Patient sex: F
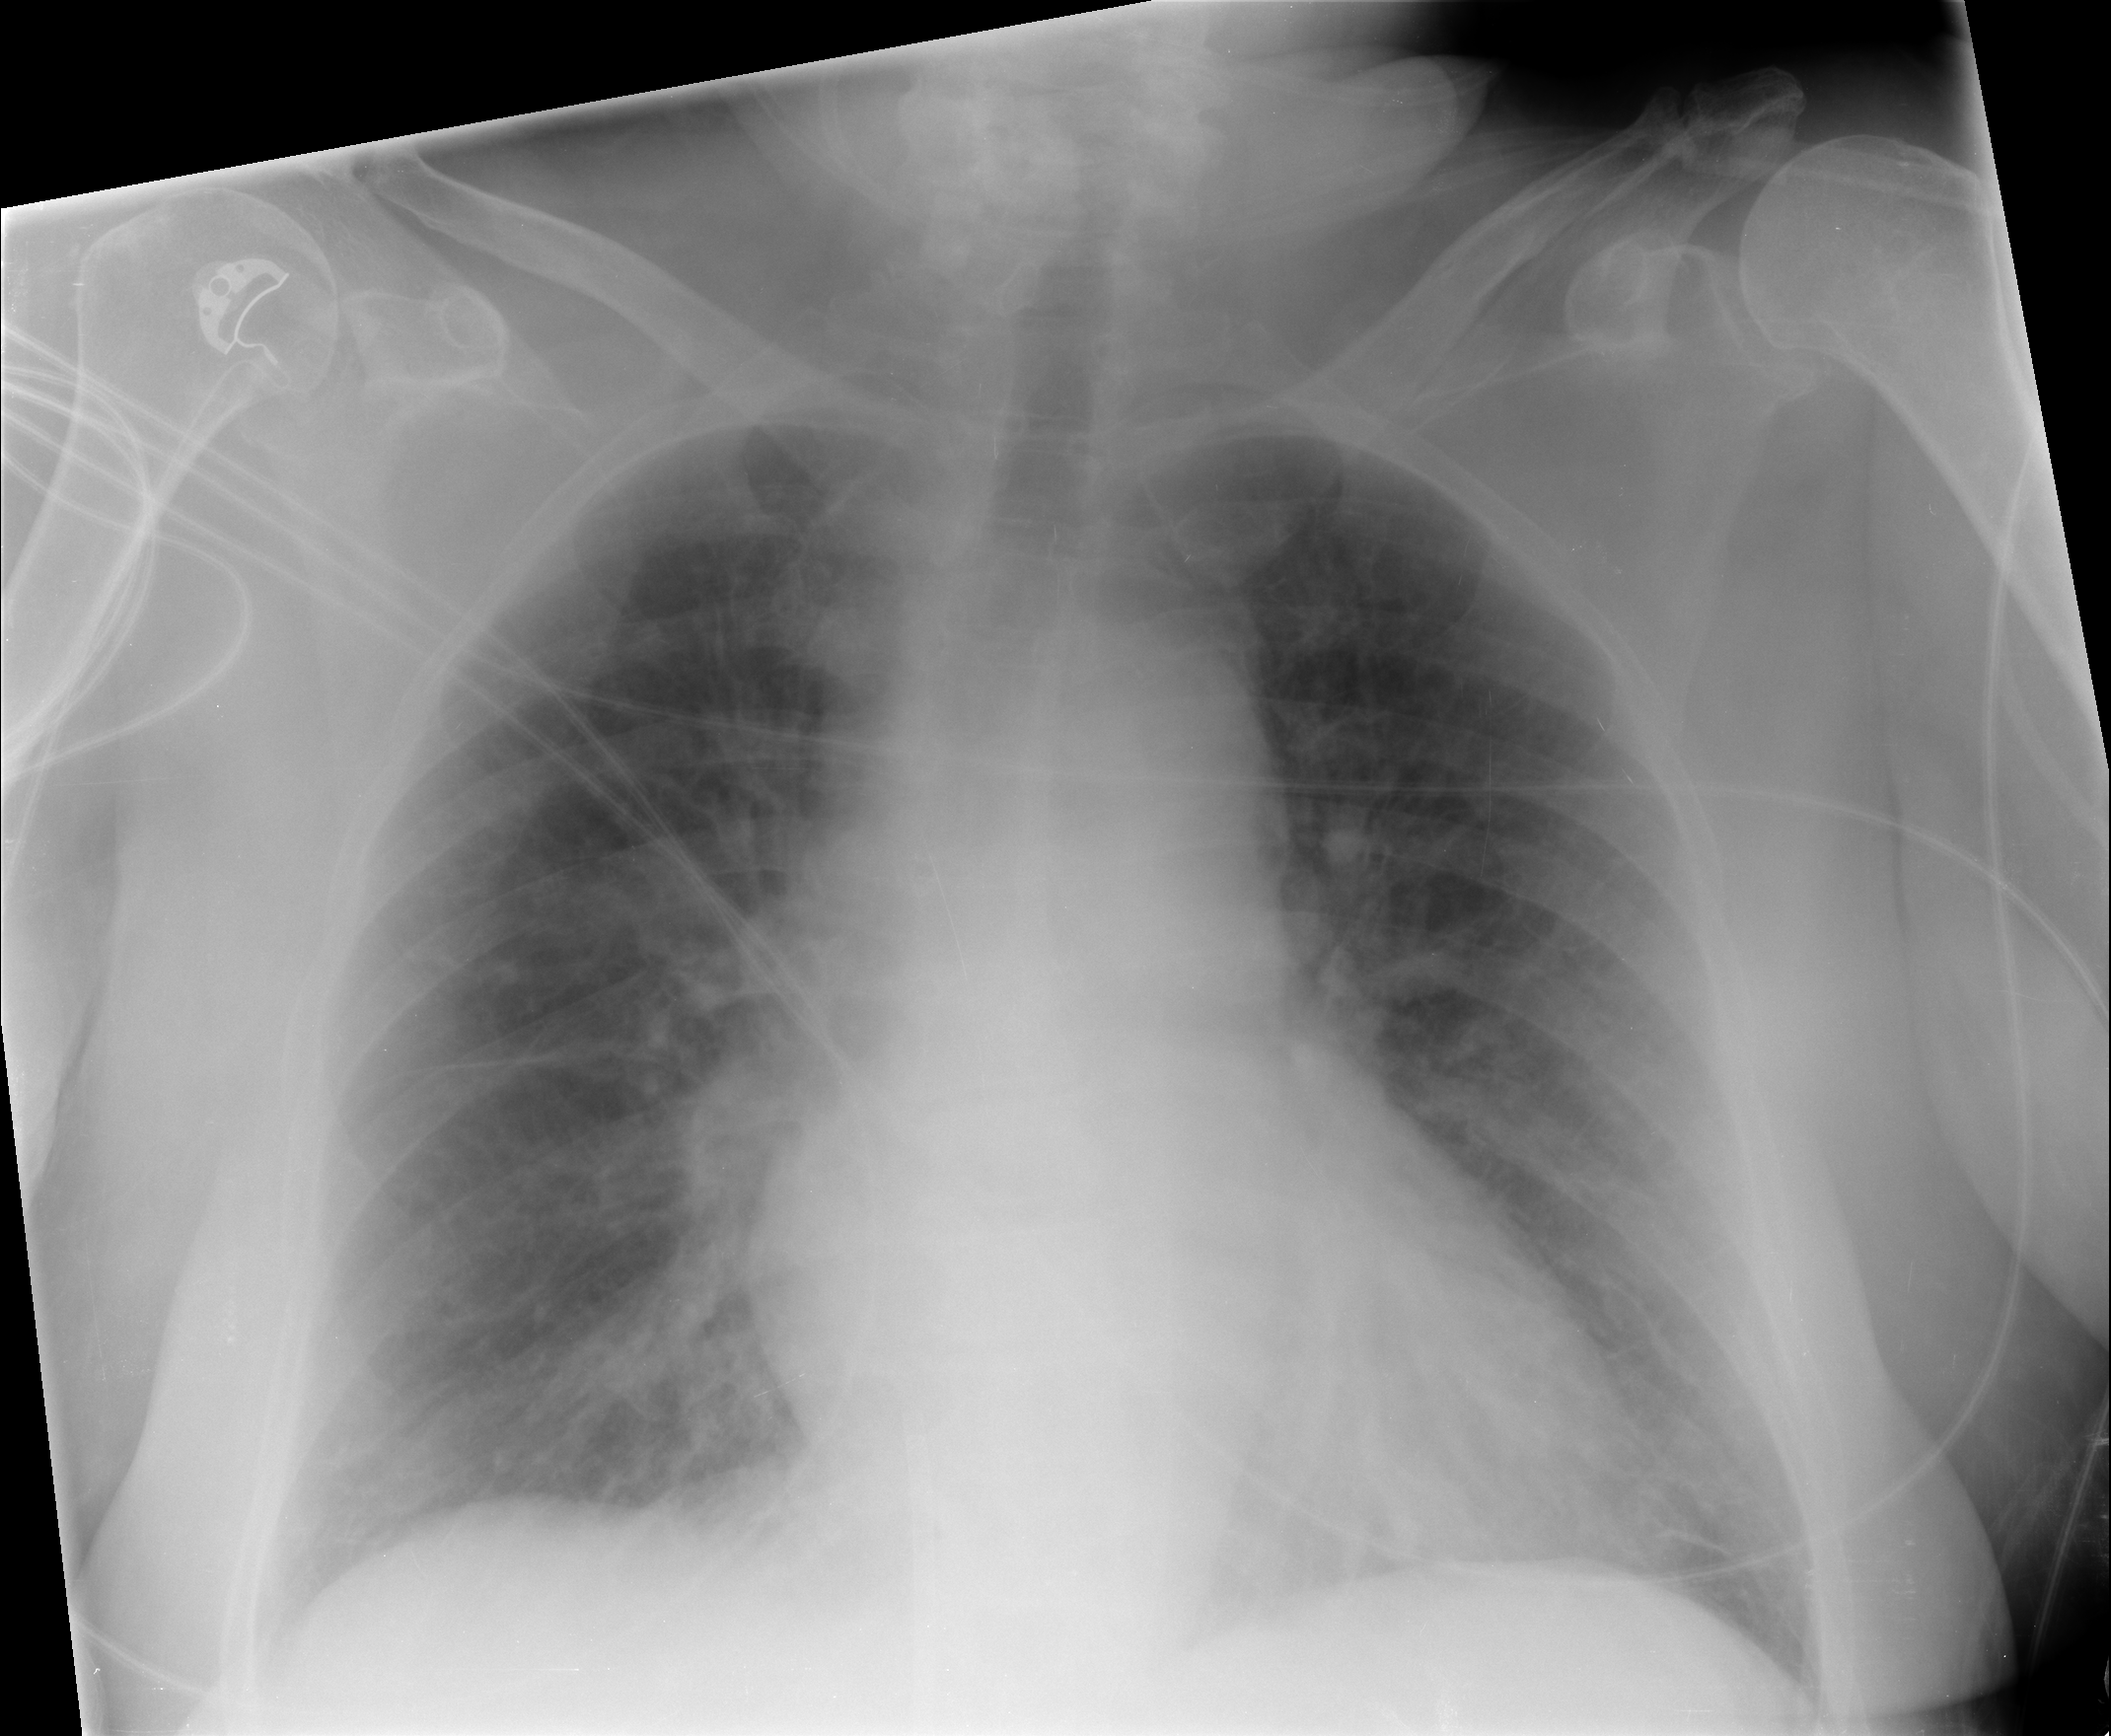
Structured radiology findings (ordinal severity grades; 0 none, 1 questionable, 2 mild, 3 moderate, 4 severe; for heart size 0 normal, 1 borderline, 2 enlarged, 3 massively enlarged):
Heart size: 1
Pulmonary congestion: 3
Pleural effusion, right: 0
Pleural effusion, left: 0
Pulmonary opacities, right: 0
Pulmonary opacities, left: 0
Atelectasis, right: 0
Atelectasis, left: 0